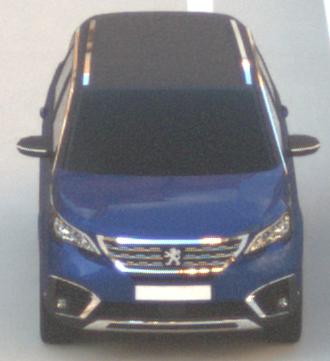
Make: Peugeot
Model: 5008 1.2 PureTech 130 Active
Detailed model: 5008 (II) (03/17 - 09/20)
Model produced from: 2017/03
Model produced until: 2018/07
Doors: 5
Color: blue
Road condition: dry road
Daytime: morning or afternoon
Contrast: low contrast